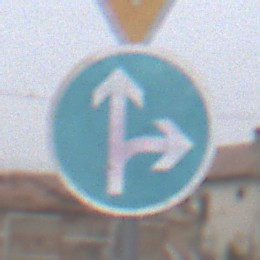
Verkehrszeichen: VorgeschriebeneFahrtrichtungGeradeausOderRechts
Zusatzzeichen oben: VorfahrtGewaehren
Umgebung: Outdoor, Suburban
Tageszeit: Midday
Wetter: Overcast
Licht: Natural
Jahreszeit: NotSpecified
Kontrast: LowContrast